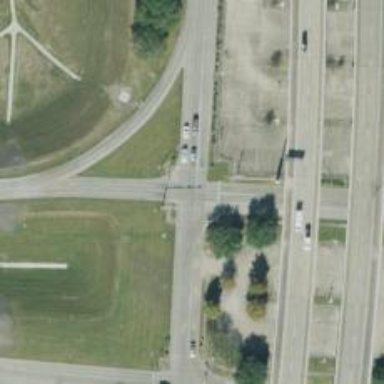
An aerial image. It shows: Secondary road with frontage road.